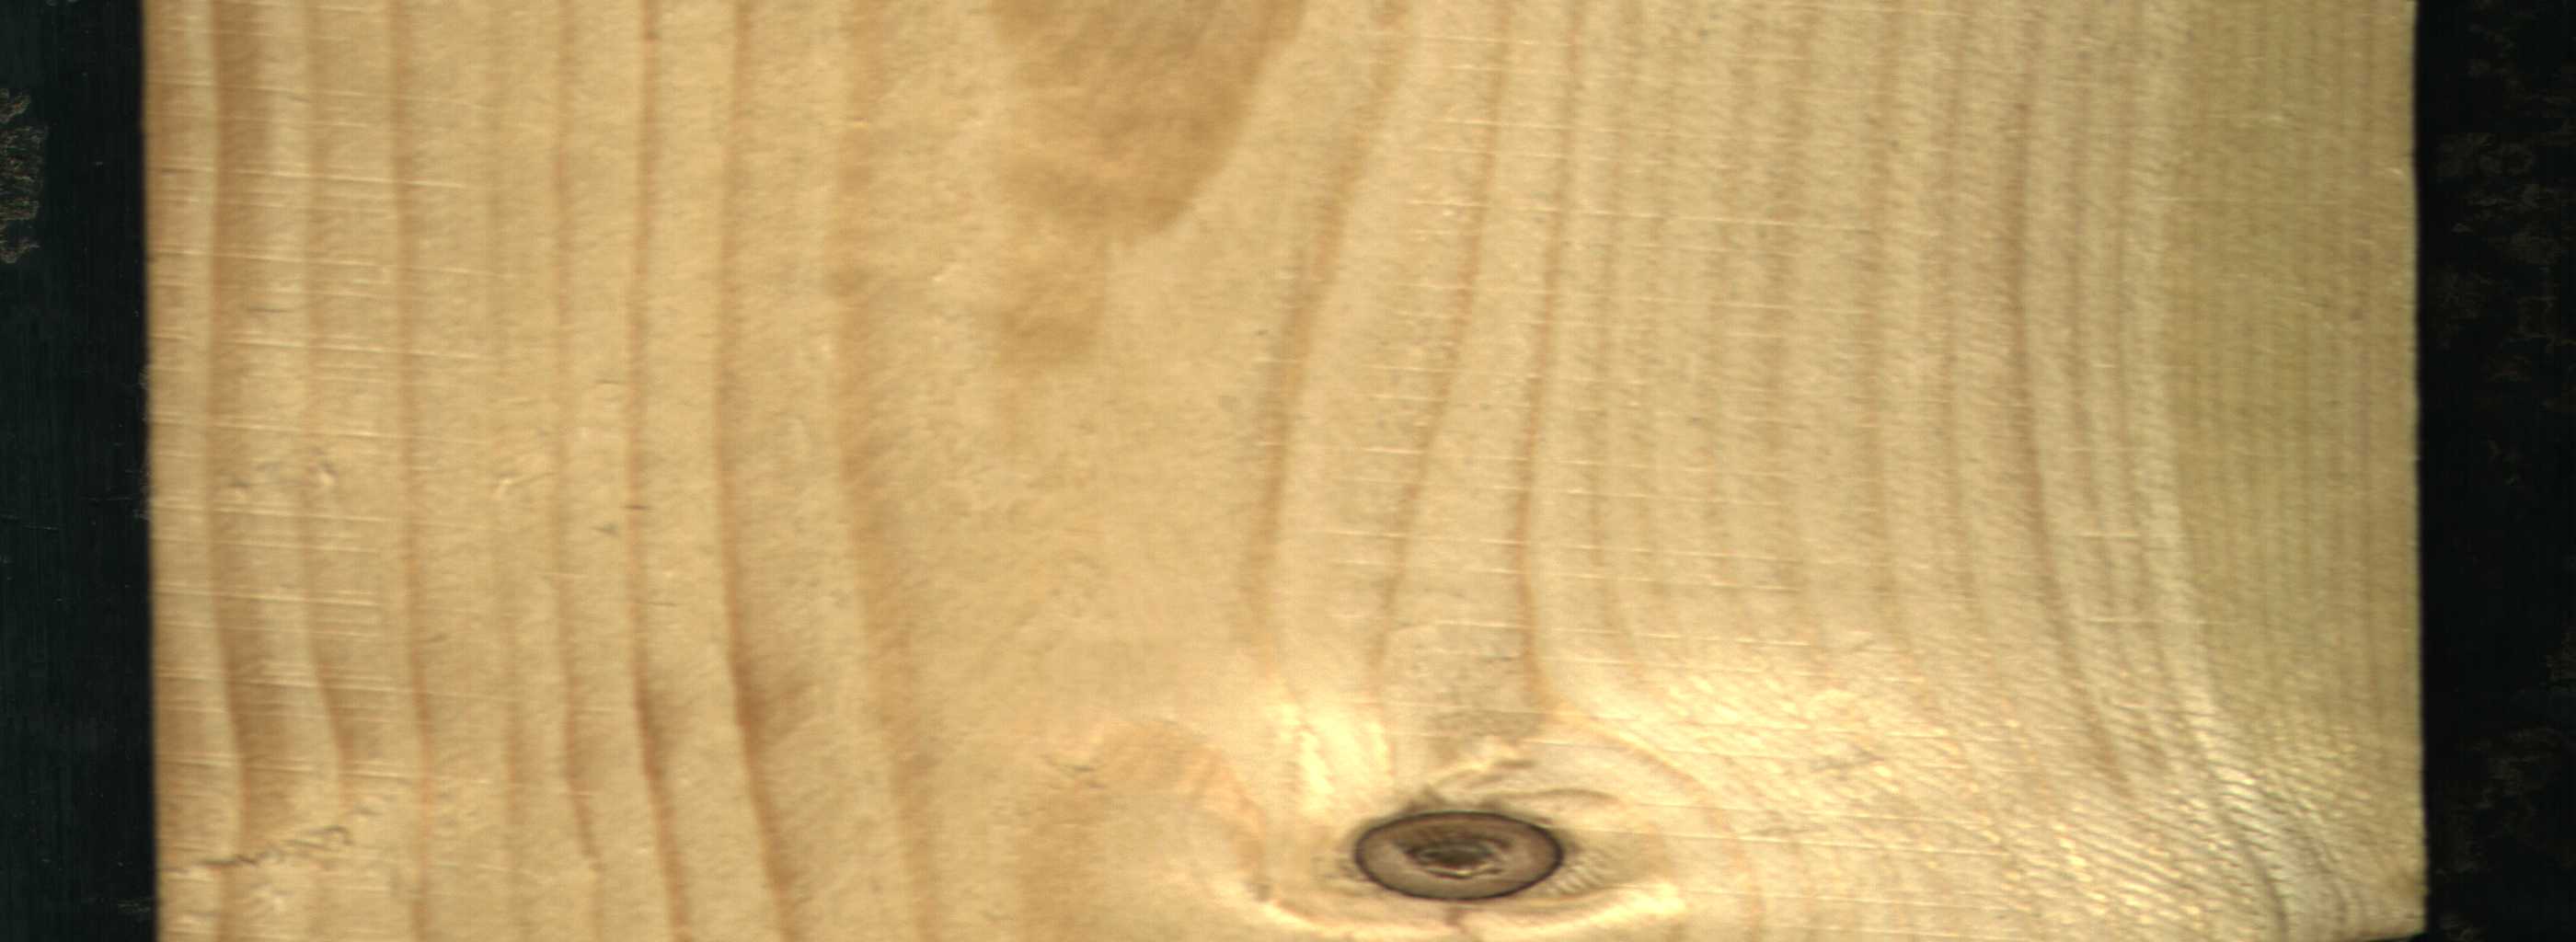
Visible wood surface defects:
Dead_Knot